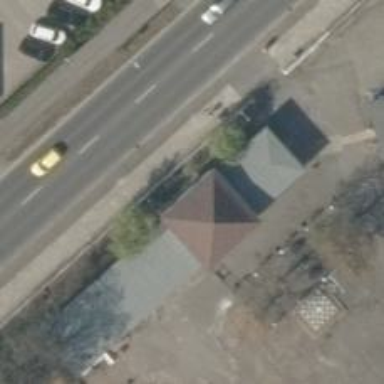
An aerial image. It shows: Pub.